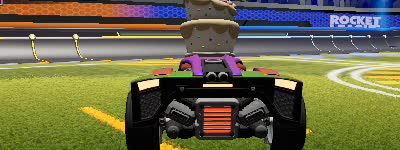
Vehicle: breakout